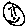
Label: smiley face